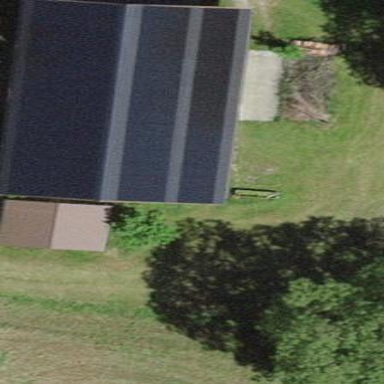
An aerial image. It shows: Building with gabled roof.